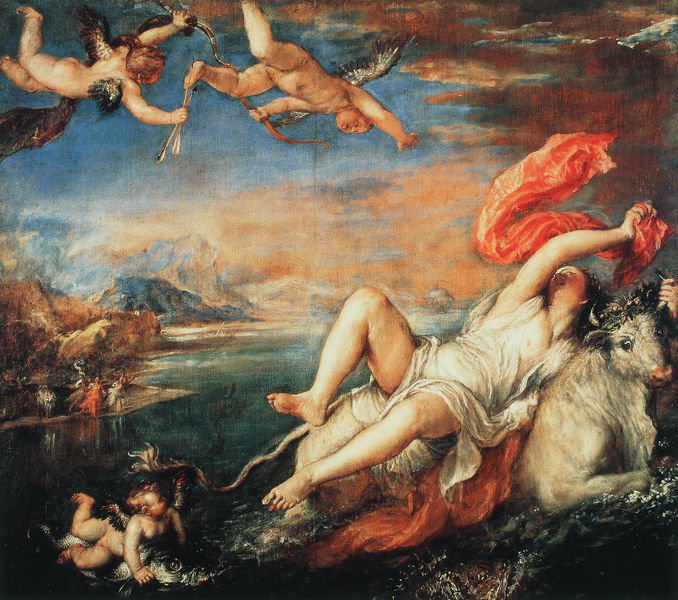
Titel: Raub der Europa
Künstler: Tizian
Institution: Boston, Isabella Stewart Gardner Museum
Schlagwörter: berg, flügel, gemälde, himmel, nackt, wasser, wolken, see, blumen, frau, rot, tuch, horizont, kind, fliegen, engel, putte, brüste, liebe, bogen, berge, kuh, rind, angst, wetter, wandmalerei, furcht, fisch, winden, amor, heilig, ochse, stier, pfeil, pfeile, europa, deckenmalerei, stie